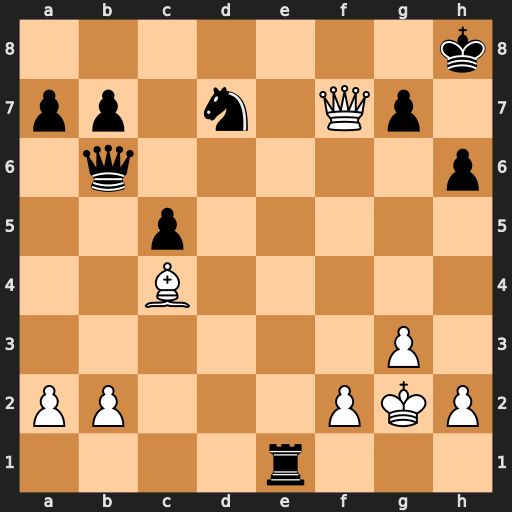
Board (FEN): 7k/pp1n1Qp1/1q5p/2p5/2B5/6P1/PP3PKP/4r3
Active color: w
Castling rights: -
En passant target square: -
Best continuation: Qg8#